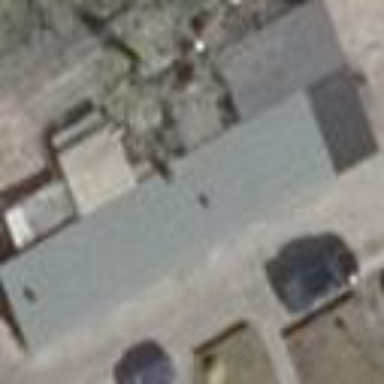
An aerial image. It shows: Garage building.